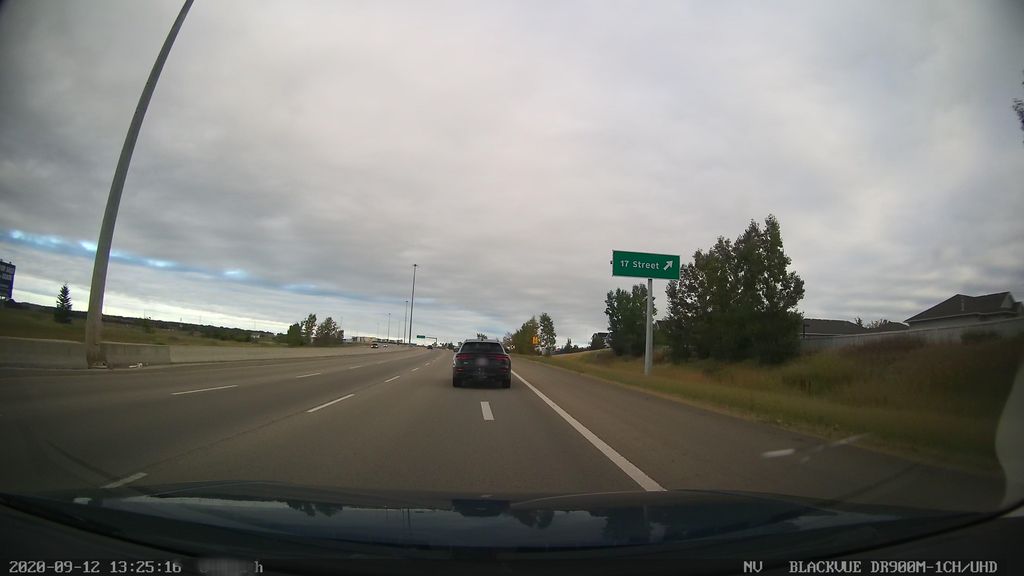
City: edmonton